Question: I'm having problems with my code, it worked ok before I started to add the myImageView code, but the appDelegate incomplete implementation warning has existed for a long time.
my appDelegate.h
'''
//
// AppDelegate.h
// drawern
//
// Created by Marin Jelica on 2012-11-21.
// Copyright (c) 2012 Marin Jelica. All rights reserved.
//
#import <UIKit/UIKit.h>
@class ViewController;
@interface AppDelegate : UIResponder <UIApplicationDelegate/*, UIScrollViewDelegate*/>
/*{
// IBOutlet UIScrollView *myScrollView;
// UIImageView *myImageView;
}*/
@property (strong, nonatomic) UIWindow *window;
@property (strong, nonatomic) ViewController *viewController;
/*
@property (strong, nonatomic) UIScrollView *myScrollView;
@property (strong, nonatomic) UIImageView *myImageView;
*/
-(void)setRed;
-(void)setGreen;
-(void)setBlue;
@end
'''
my appDelegate.M
'''
//
// AppDelegate.m
// drawern
//
// Created by Marin Jelica on 2012-11-21.
// Copyright (c) 2012 Marin Jelica. All rights reserved.
//
#import "AppDelegate.h"
#import "ViewController.h"
@implementation AppDelegate
//@synthesize myImageView;
//@synthesize myScrollView;
- (BOOL)application:(UIApplication *)application didFinishLaunchingWithOptions:(NSDictionary *)launchOptions
{
/* UIImage *myImage = [UIImage imageNamed:@"de_dust2.png"];
myImageView = [[UIImageView alloc] initWithImage:myImage];
myScrollView.contentSize = CGSizeMake(myImageView.frame.size.width, myImageView.frame.size.height);
myScrollView.maximumZoomScale = 4.0;
myScrollView.minimumZoomScale = 0.75;
myScrollView.clipsToBounds = YES;
myScrollView.delegate = self;
// [myScrollView addSubview:myImageView];*/
self.window = [[UIWindow alloc] initWithFrame:[[UIScreen mainScreen] bounds]];
// Override point for customization after application launch.
self.viewController = [[ViewController alloc] initWithNibName:@"ViewController" bundle:nil];
self.window.rootViewController = self.viewController;
[self.window makeKeyAndVisible];
[self.viewController setRed:1];
[self.viewController setGreen:0];
[self.viewController setBlue:0];
[self.viewController setAlpha:1];
[self.viewController checkRotation];
return YES;
}
- (void)applicationWillResignActive:(UIApplication *)application
{
// Sent when the application is about to move from active to inactive state. This can occur for certain types of temporary interruptions (such as an incoming phone call or SMS message) or when the user quits the application and it begins the transition to the background state.
// Use this method to pause ongoing tasks, disable timers, and throttle down OpenGL ES frame rates. Games should use this method to pause the game.
}
- (void)applicationDidEnterBackground:(UIApplication *)application
{
// Use this method to release shared resources, save user data, invalidate timers, and store enough application state information to restore your application to its current state in case it is terminated later.
// If your application supports background execution, this method is called instead of applicationWillTerminate: when the user quits.
}
- (void)applicationWillEnterForeground:(UIApplication *)application
{
// Called as part of the transition from the background to the active state; here you can undo many of the changes made on entering the background.
}
- (void)applicationDidBecomeActive:(UIApplication *)application
{
// Restart any tasks that were paused (or not yet started) while the application was inactive. If the application was previously in the background, optionally refresh the user interface.
}
- (void)applicationWillTerminate:(UIApplication *)application
{
// Called when the application is about to terminate. Save data if appropriate. See also applicationDidEnterBackground:.
}
@end
'''
my viewController.h
'''
//
// ViewController.h
// drawern
//
// Created by Marin Jelica on 2012-11-21.
// Copyright (c) 2012 Marin Jelica. All rights reserved.
//
#import <UIKit/UIKit.h>
@interface ViewController : UIViewController {
CGPoint lastPoint;
CGPoint moveBackTo;
CGPoint currentPoint;
CGPoint location;
NSDate *lastClick;
BOOL mouseSwiped;
UIImageView *drawImage;
UIImageView *frontImage;
}
- (IBAction)blueButton:(id)sender;
- (IBAction)greenButton:(id)sender;
- (void)checkRotation;
@property int red;
@property int green;
@property int blue;
@property int alpha;
@property int height;
@property int width;
@end
'''
my viewController.m
'''
//
// ViewController.m
// drawern
//
// Created by Marin Jelica on 2012-11-21.
// Copyright (c) 2012 Marin Jelica. All rights reserved.
//
#import "ViewController.h"
@interface ViewController ()
@end
@implementation ViewController
@synthesize red;
@synthesize green;
@synthesize blue;
@synthesize alpha;
@synthesize height;
@synthesize width;
- (void)viewDidLoad
{
NSUserDefaults *defaults = [NSUserDefaults standardUserDefaults];
drawImage.image = [defaults objectForKey:@"drawImageKey"];
drawImage = [[UIImageView alloc] initWithImage:nil];
drawImage.frame = self.view.frame;
[self.view addSubview:drawImage];
[super viewDidLoad];
// Do any additional setup after loading the view, typically from a nib.
width=3000;
height=3000;
// UIImage *image = [[UIImage alloc] init]
/*
UIImage *myImage = [UIImage imageNamed:@"de_dust2.png"];
myImageView = [[UIImageView alloc] initWithImage:myImage];
myScrollView.contentSize = CGSizeMake(myImageView.frame.size.width, myImageView.frame.size.height);
myScrollView.maximumZoomScale = 4.0;
myScrollView.minimumZoomScale = 0.75;
myScrollView.clipsToBounds = YES;
myScrollView.delegate = self;
// [myScrollView addSubview:myImageView];*/
}
- (void)touchesBegan:(NSSet *)touches withEvent:(UIEvent *)event {
UITouch *touch = [[event allTouches] anyObject];
if ([touch tapCount] == 2) {
drawImage.image = nil;
}
location = [touch locationInView:touch.view];
lastClick = [NSDate date];
lastPoint = [touch locationInView:self.view];
lastPoint.y -= 0;
[super touchesBegan: touches withEvent: event];
}
- (void)touchesMoved:(NSSet *)touches withEvent:(UIEvent *)event {
mouseSwiped = YES;
UITouch *touch = [touches anyObject];
currentPoint = [touch locationInView:self.view];
UIGraphicsBeginImageContext(CGSizeMake(width , height));
[drawImage.image drawInRect:CGRectMake(0, 0, width, height)];
CGContextSetLineCap(UIGraphicsGetCurrentContext(), kCGLineCapRound);
CGContextSetLineWidth(UIGraphicsGetCurrentContext(), 2.0);
CGContextSetRGBStrokeColor(UIGraphicsGetCurrentContext(), red, green, blue, alpha);
CGContextBeginPath(UIGraphicsGetCurrentContext());
CGContextMoveToPoint(UIGraphicsGetCurrentContext(), lastPoint.x, lastPoint.y);
CGContextAddLineToPoint(UIGraphicsGetCurrentContext(), currentPoint.x, currentPoint.y);
CGContextStrokePath(UIGraphicsGetCurrentContext());
[drawImage setFrame:CGRectMake(0, 0, width, height)];
drawImage.image = UIGraphicsGetImageFromCurrentImageContext();
UIGraphicsEndImageContext();
lastPoint = currentPoint;
[self.view addSubview:drawImage];
}
- (IBAction)blueButton:(id)sender {
blue=1;
red=0;
green=0;
}
- (IBAction)greenButton:(id)sender {
green=1;
blue=0;
red=0;
}
- (void)didRotateFromInterfaceOrientation:(UIInterfaceOrientation)fromInterfaceOrientation
{
[self checkRotation];
}
-(void)checkRotation{
NSLog(@"Width:%i", width);
NSLog(@"Height:%i", height);
UIInterfaceOrientation orientation = self.interfaceOrientation;
if (orientation==UIInterfaceOrientationLandscapeRight || orientation == UIInterfaceOrientationLandscapeLeft) {
// width = 3000;
// height = 3000;
[drawImage setFrame:CGRectMake(0, 0, width, height)];
// drawImage.image = UIGraphicsGetImageFromCurrentImageContext();
UIGraphicsEndImageContext();
lastPoint = currentPoint;
[self.view addSubview:drawImage];
}
if (UIInterfaceOrientationIsPortrait(orientation)) {
// width = 3000;
// height = 3000;
[drawImage setFrame:CGRectMake(0, 0, width, height)];
// drawImage.image = UIGraphicsGetImageFromCurrentImageContext();
UIGraphicsEndImageContext();
lastPoint = currentPoint;
[self.view addSubview:drawImage];
}
}
@end
'''
Heres an image of what happens when it crashes at startup

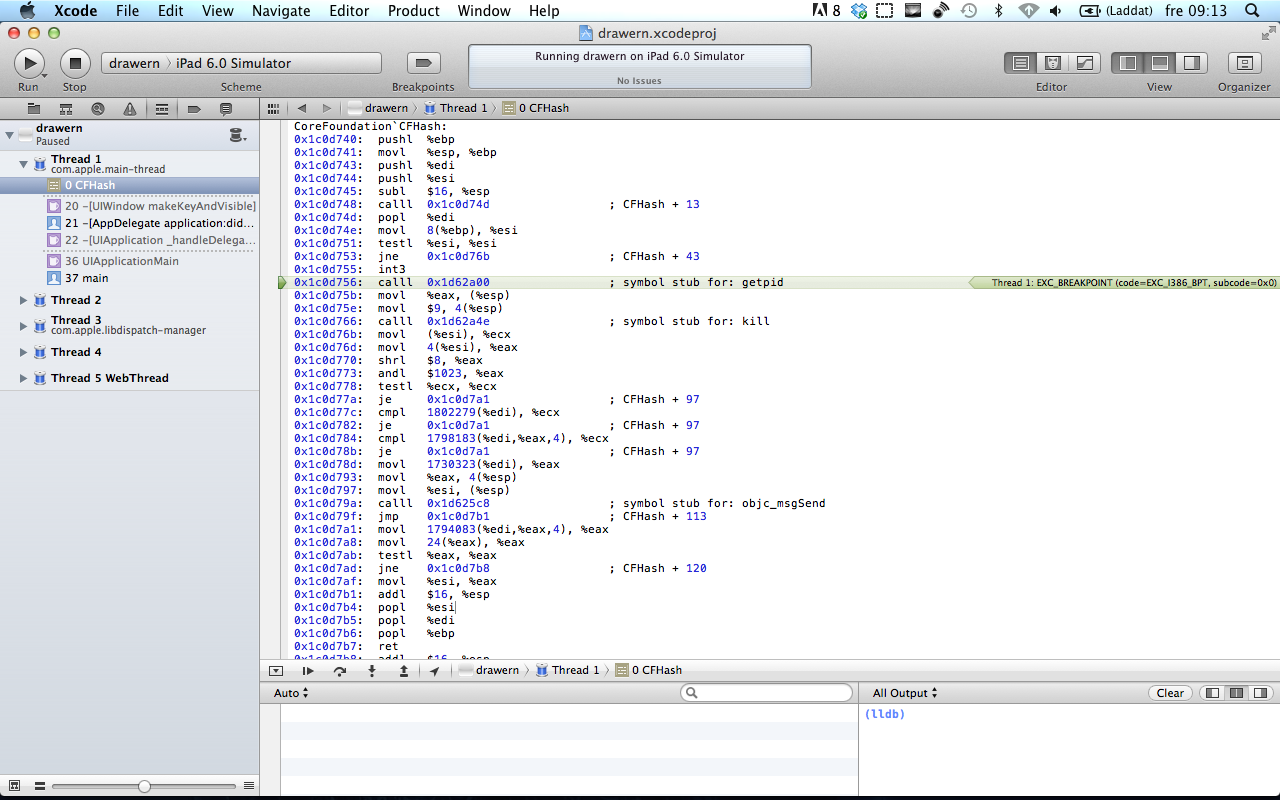
Answer: Since you have added the following method definitions in 'appdelegate.h' file, it is expecting it's implementation in 'appdelegate.m' but the compiler is not able to find it there. That is why it is showing that warning.
'''
-(void)setRed;
-(void)setGreen;
-(void)setBlue;
'''
You can either remove these lines or implement the same in .m file.
'''
- (void)setRed {
//set red color here
}
- (void)setGreen {
//set green color here
}
- (void)setBlue {
//set blue color here
}
'''
You need to change this line,
'''
drawImage.image = [defaults objectForKey:@"drawImageKey"];
drawImage = [[UIImageView alloc] initWithImage:nil];
'''
Use it as,
'''
UIImage *image = //get the image from defaults.. Is [defaults objectForKey:@"drawImageKey"] returning NSData of UIImage object? If not create UIImage object using the return name from this key
//if it returns a string, you can do the following
UIImage *image = [UIImage imageNamed:[defaults objectForKey:@"drawImageKey"]];
drawImage = [[UIImageView alloc] initWithImage:image];
'''
Always make sure that '[super viewDidLoad];' is the first call in a method.
'''
- (void)viewDidLoad
{
[super viewDidLoad];
'''